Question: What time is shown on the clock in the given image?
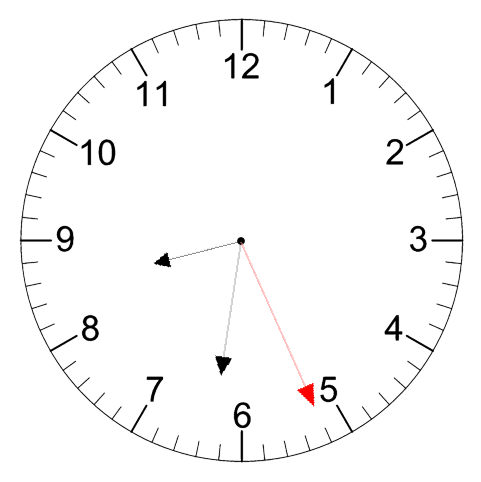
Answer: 08:31:26